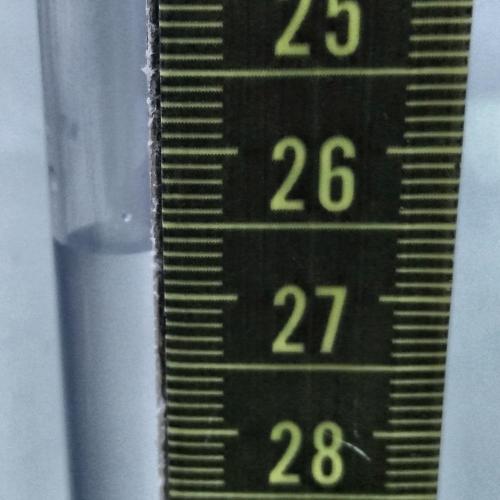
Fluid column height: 26.7 cm